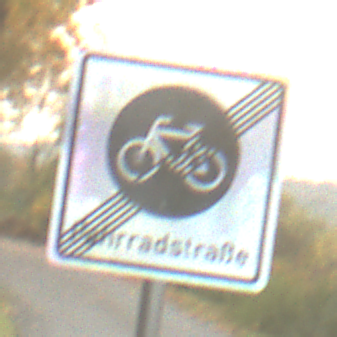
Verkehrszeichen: EndeFahrradstrasse
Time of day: SunriseSunset
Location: Outdoor (Nature)
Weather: PartlyCloudy
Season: NotSpecified
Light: Natural